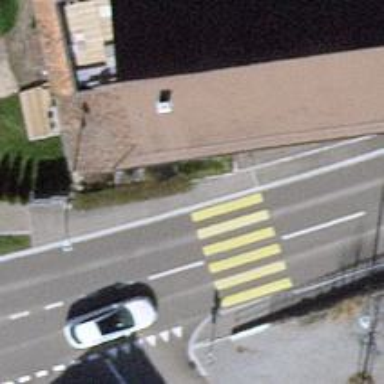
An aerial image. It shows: Marked crossing on the road.